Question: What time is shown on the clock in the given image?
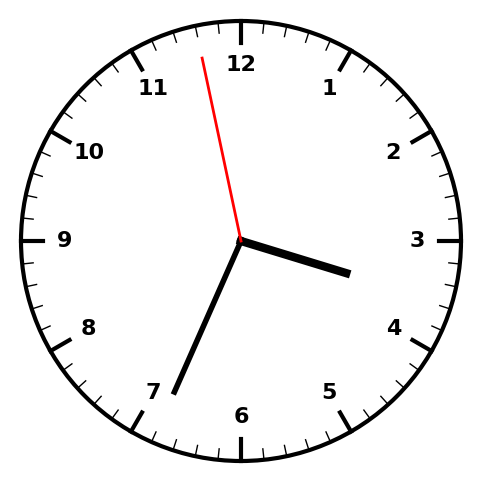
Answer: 03:33:58